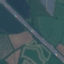
Land use / land cover: Highway